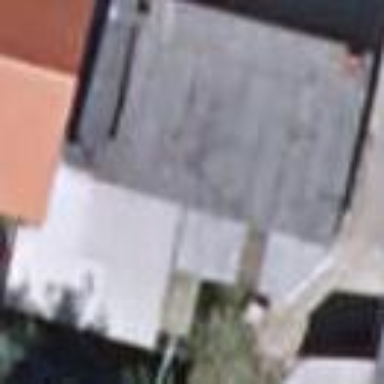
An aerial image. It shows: Garage.